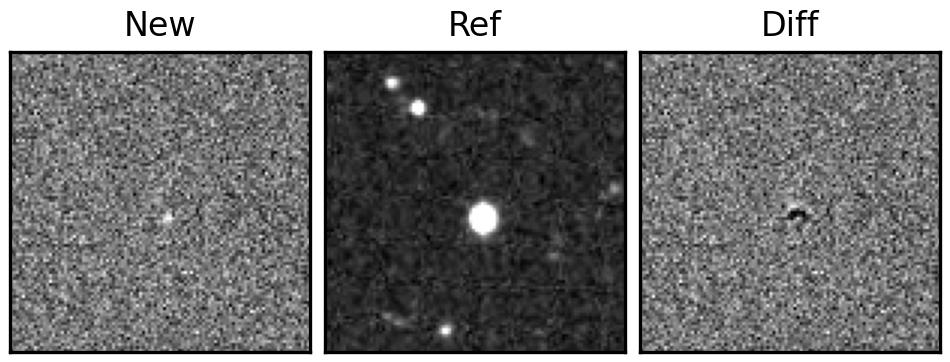
Label: bogus